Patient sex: M
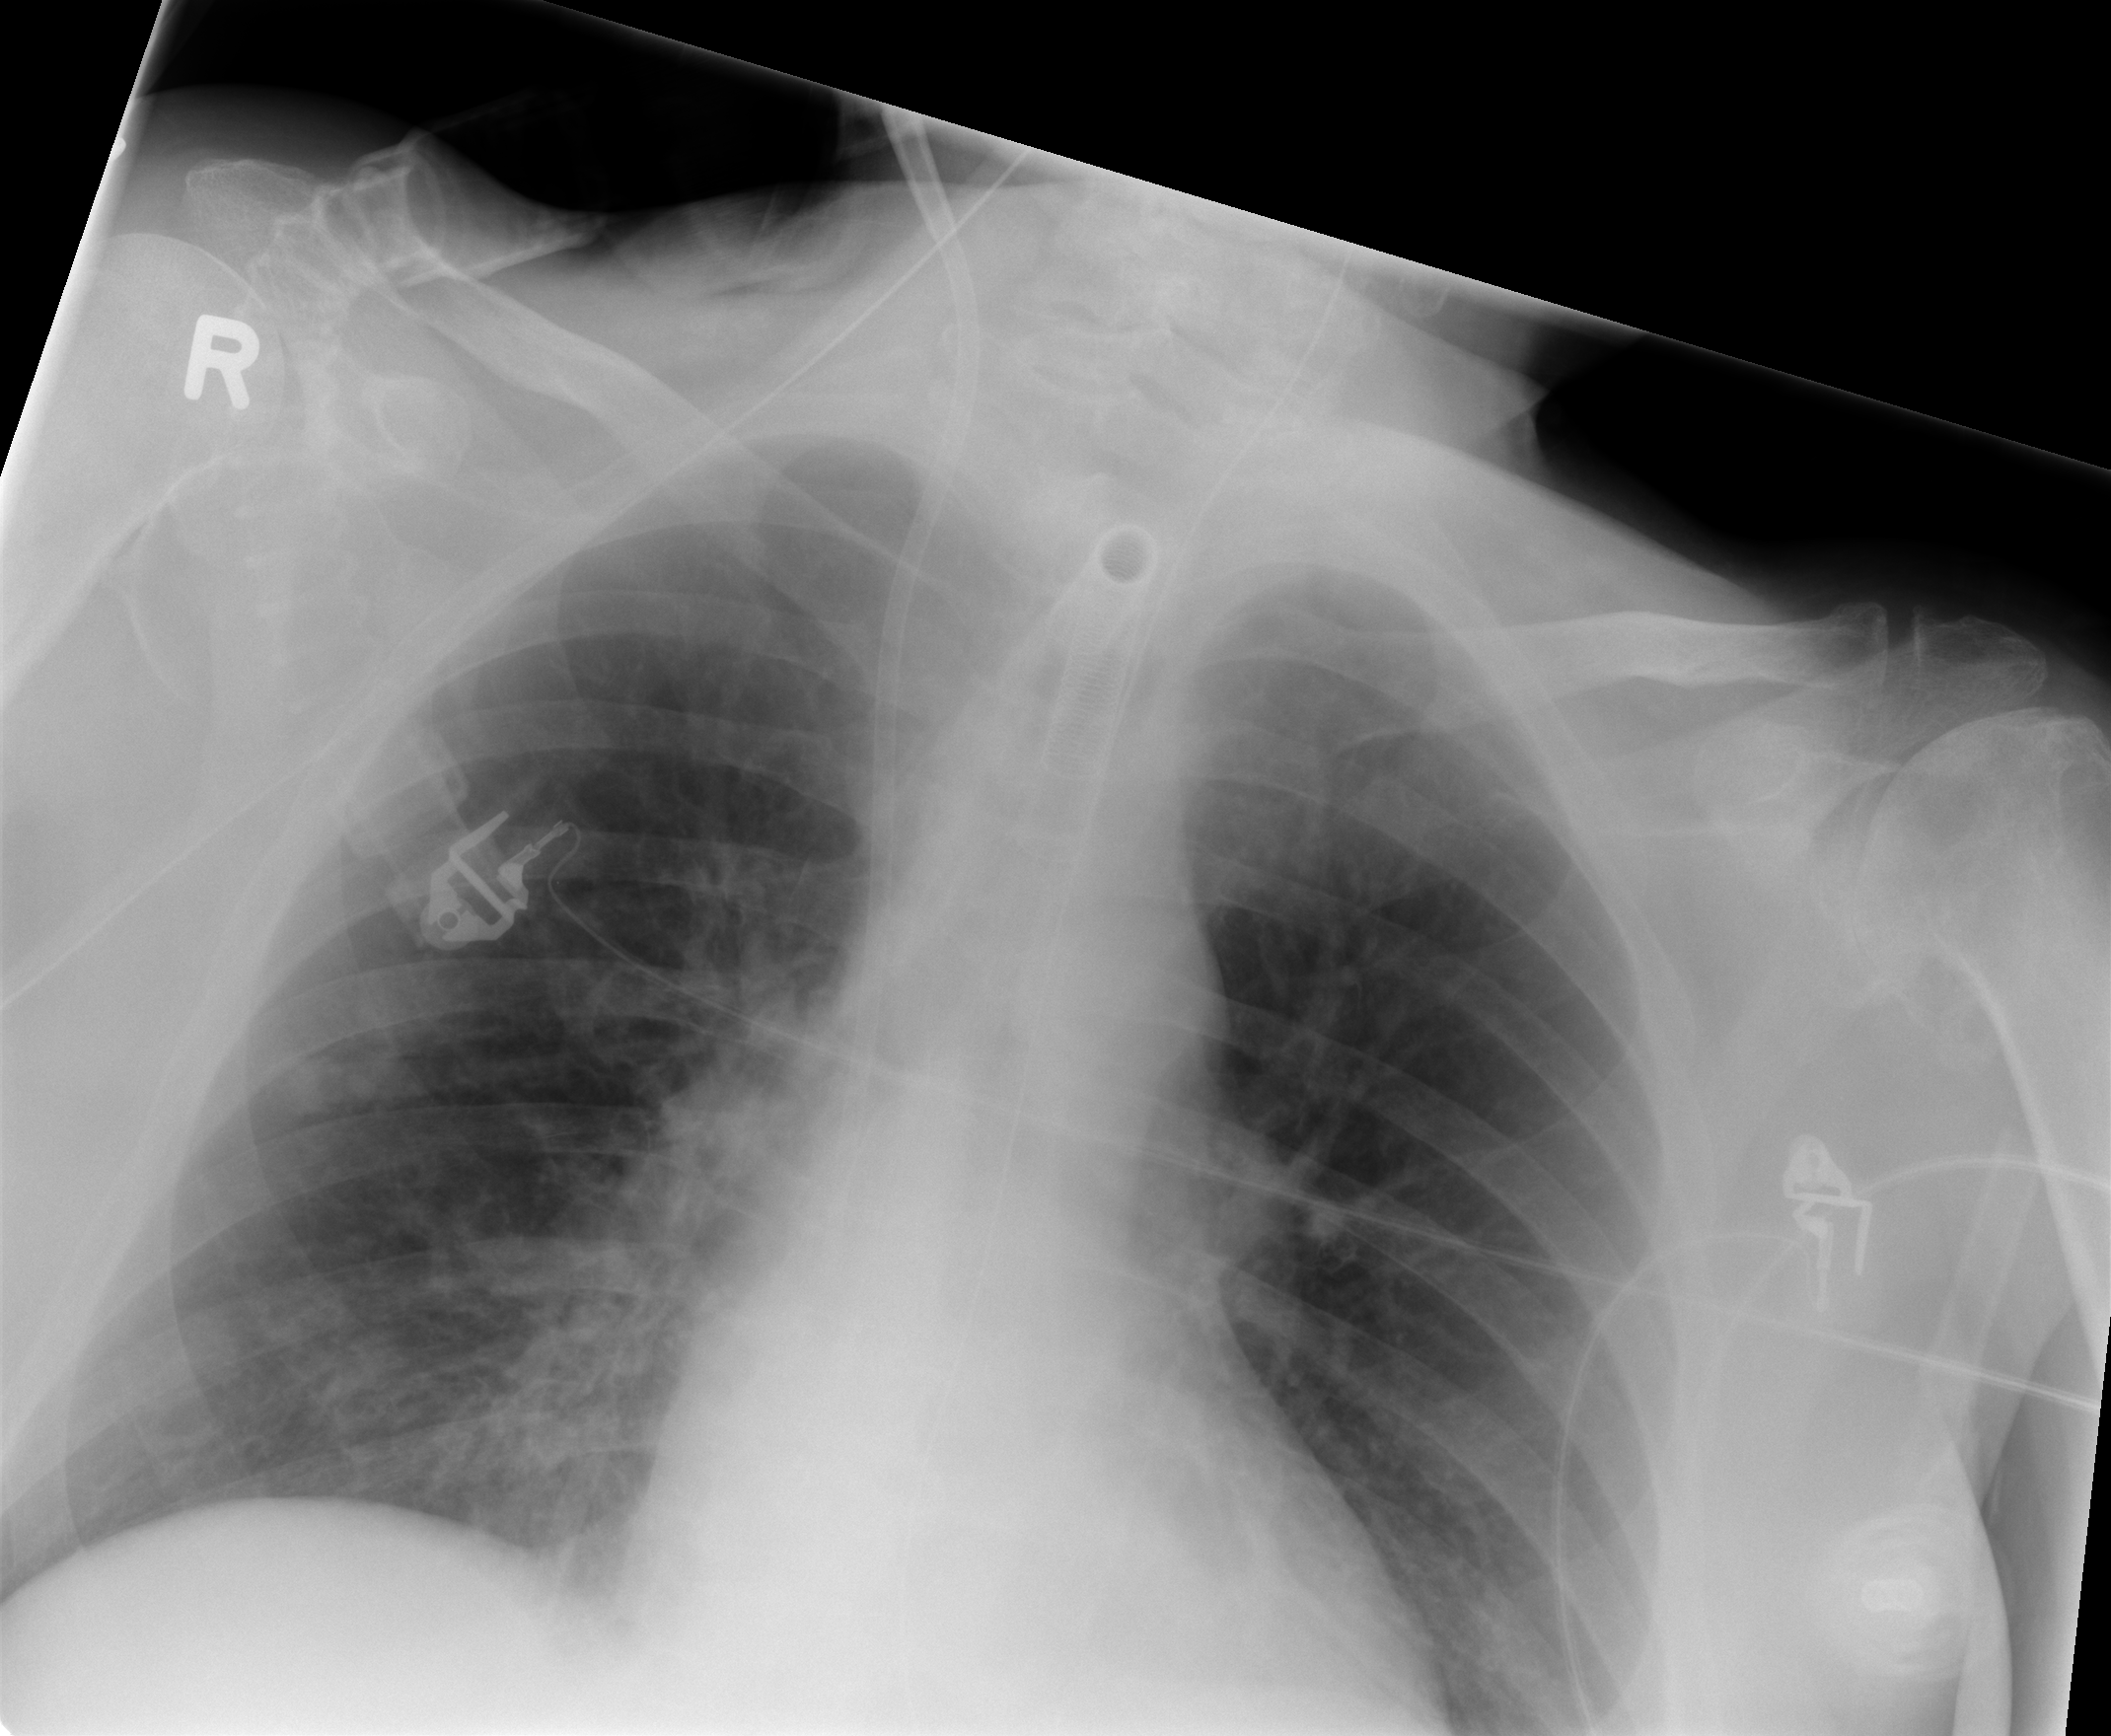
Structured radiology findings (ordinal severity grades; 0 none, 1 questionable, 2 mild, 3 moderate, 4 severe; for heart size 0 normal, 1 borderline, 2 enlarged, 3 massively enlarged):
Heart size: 0
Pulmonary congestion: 0
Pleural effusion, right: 0
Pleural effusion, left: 0
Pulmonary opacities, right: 0
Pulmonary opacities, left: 0
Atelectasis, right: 2
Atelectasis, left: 0